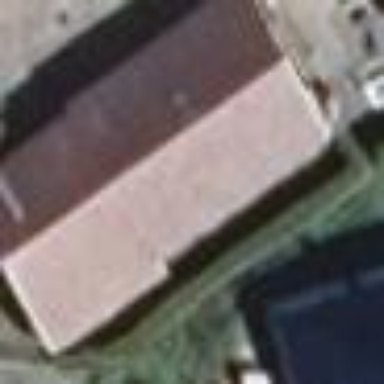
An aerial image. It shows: Group of garages.